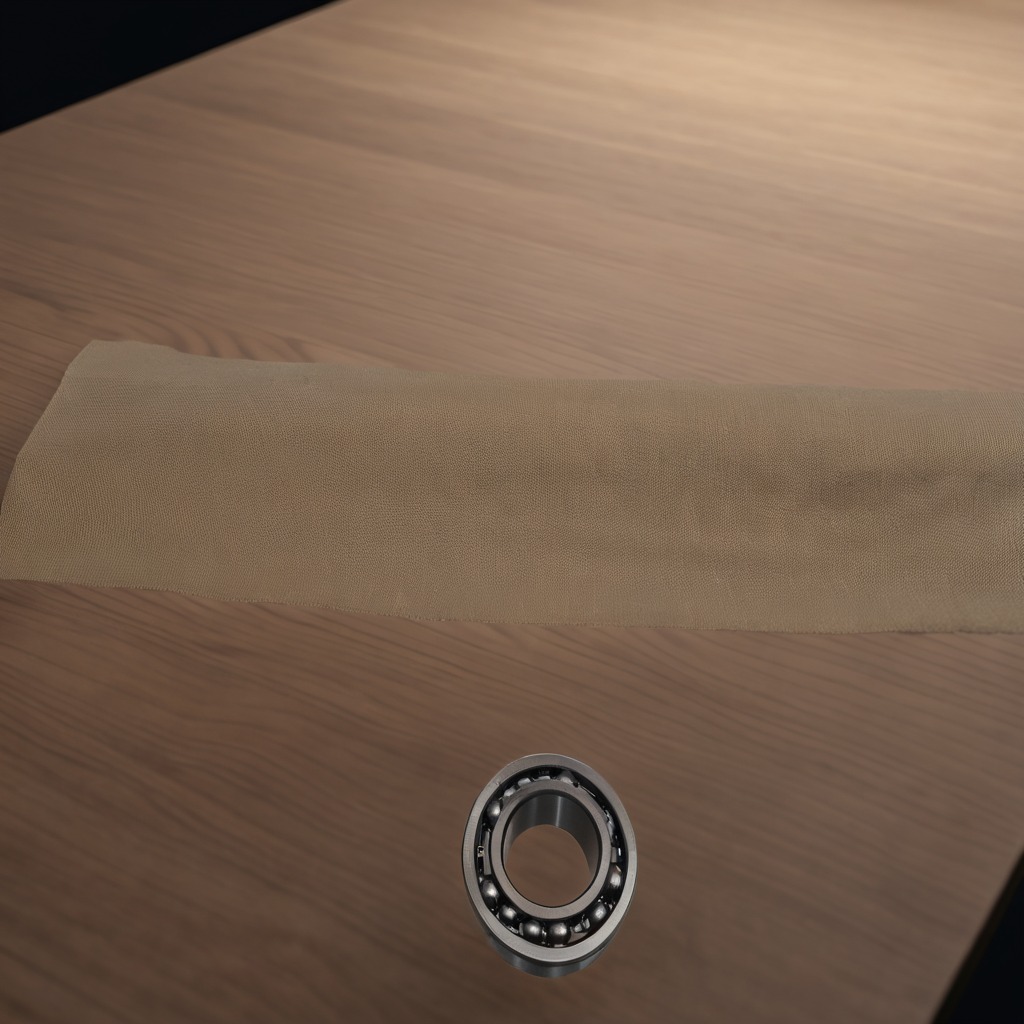
A metal ball bearing is lying on the wooden table.